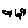
Label: fish